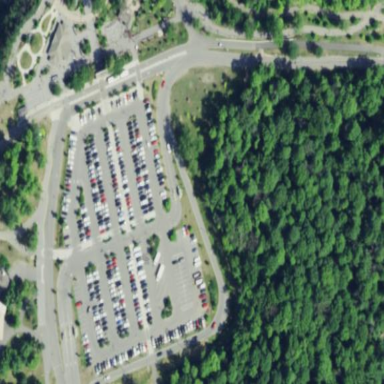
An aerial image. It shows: Asphalt parking lot.